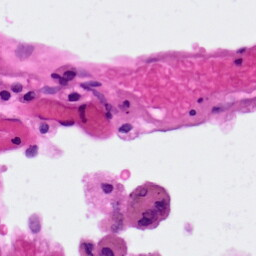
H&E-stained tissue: Lung